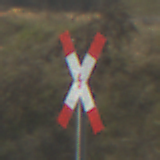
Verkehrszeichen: Andreaskreuz
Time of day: MorningAfternoon
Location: Outdoor (Nature)
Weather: Clear
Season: NotSpecified
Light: Natural